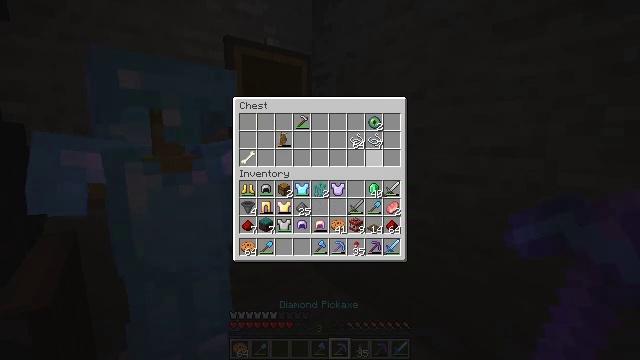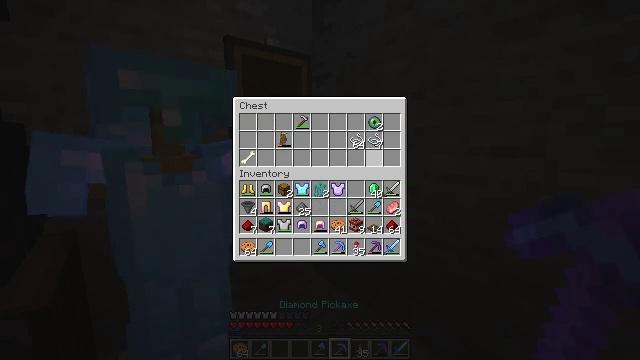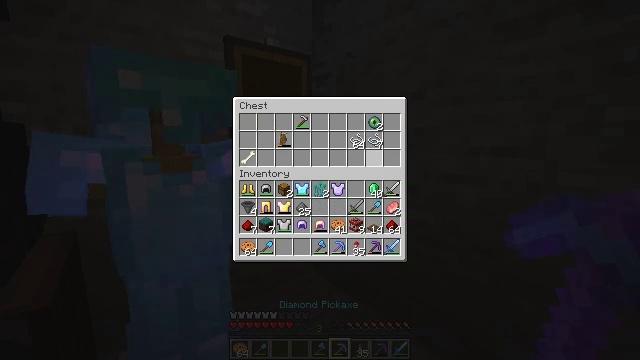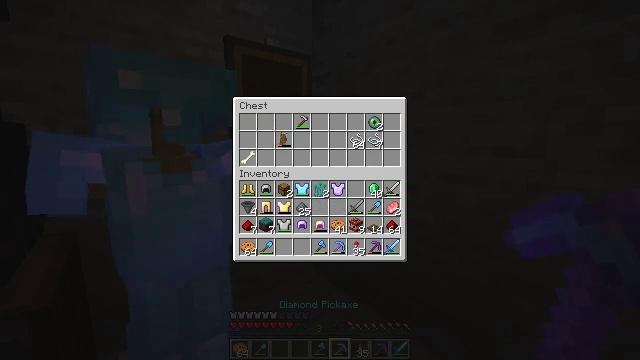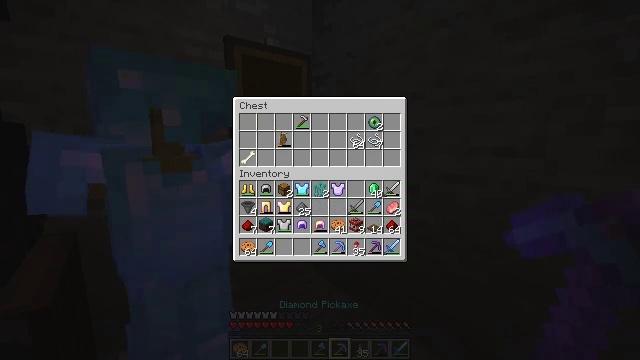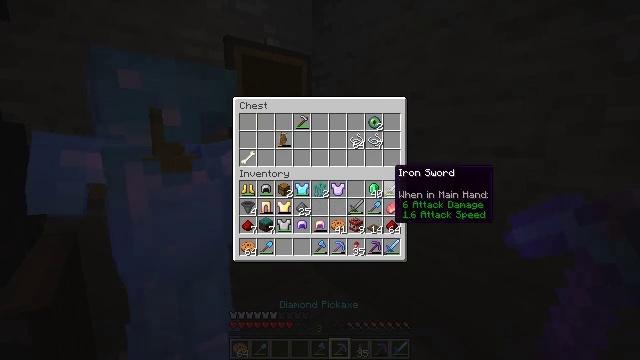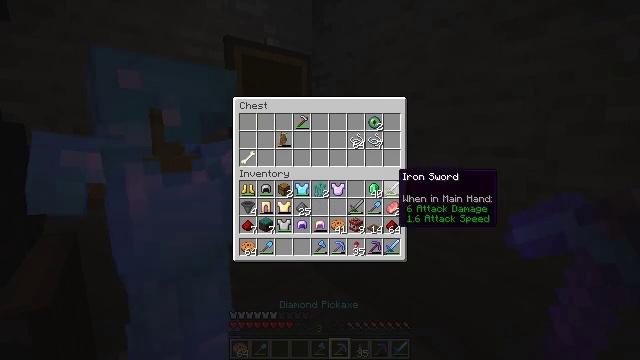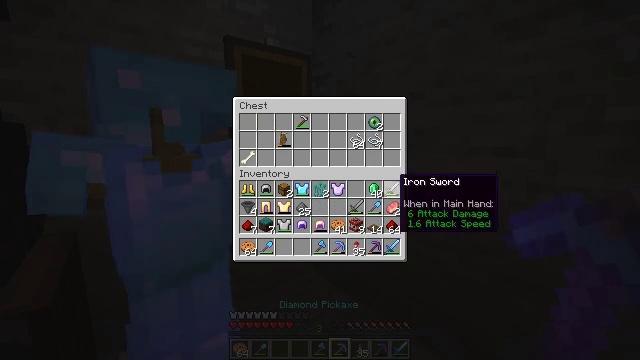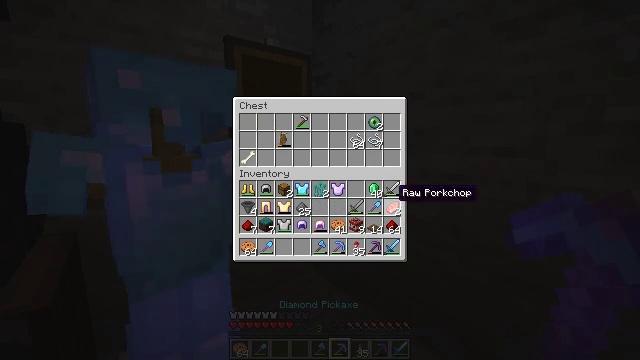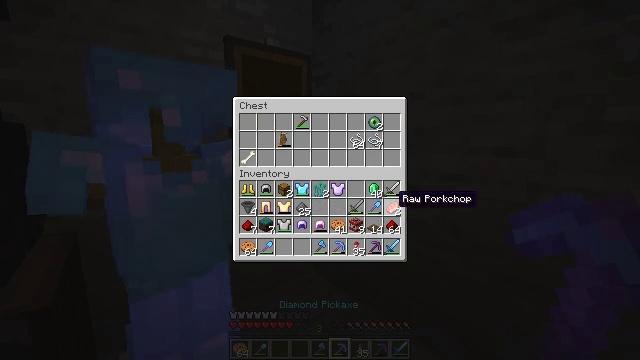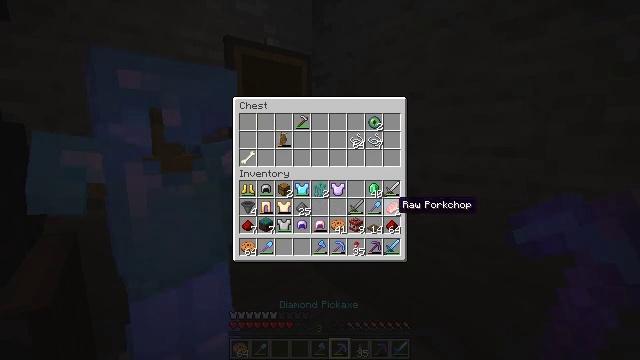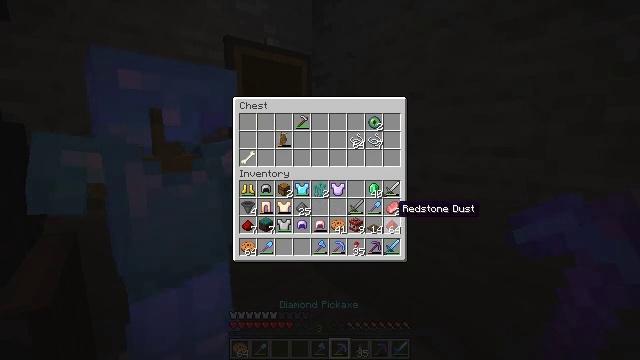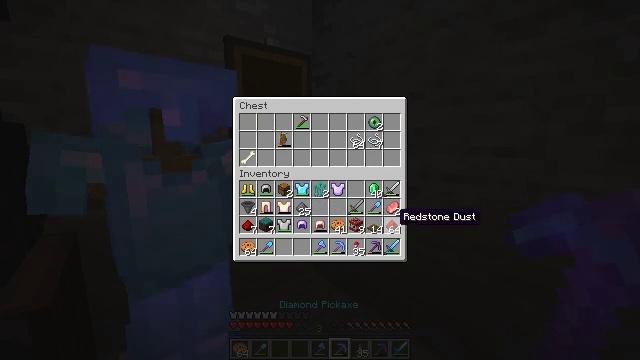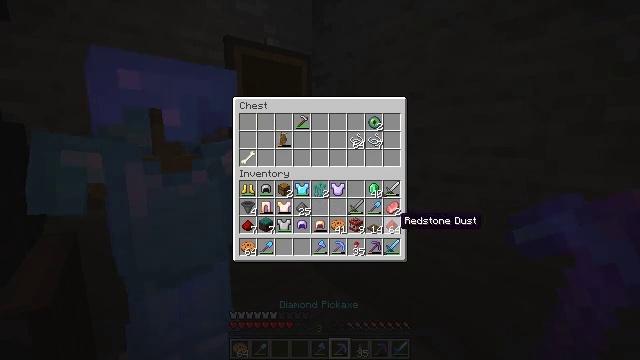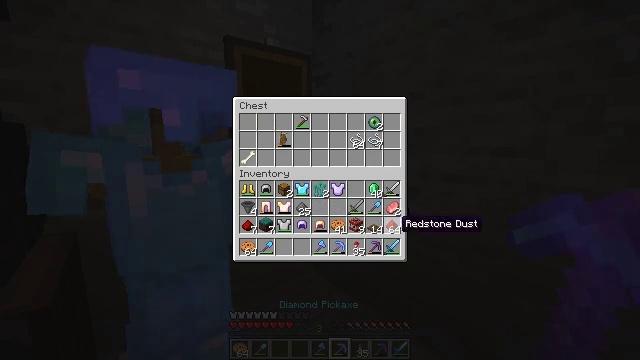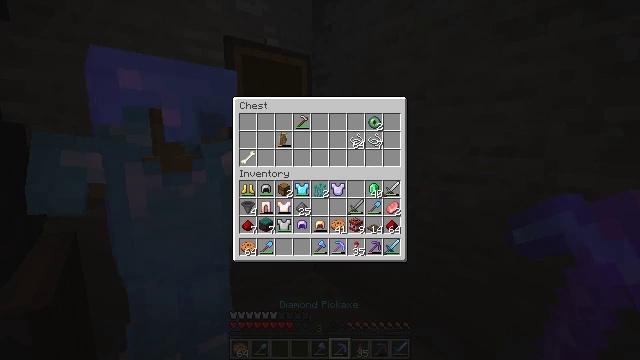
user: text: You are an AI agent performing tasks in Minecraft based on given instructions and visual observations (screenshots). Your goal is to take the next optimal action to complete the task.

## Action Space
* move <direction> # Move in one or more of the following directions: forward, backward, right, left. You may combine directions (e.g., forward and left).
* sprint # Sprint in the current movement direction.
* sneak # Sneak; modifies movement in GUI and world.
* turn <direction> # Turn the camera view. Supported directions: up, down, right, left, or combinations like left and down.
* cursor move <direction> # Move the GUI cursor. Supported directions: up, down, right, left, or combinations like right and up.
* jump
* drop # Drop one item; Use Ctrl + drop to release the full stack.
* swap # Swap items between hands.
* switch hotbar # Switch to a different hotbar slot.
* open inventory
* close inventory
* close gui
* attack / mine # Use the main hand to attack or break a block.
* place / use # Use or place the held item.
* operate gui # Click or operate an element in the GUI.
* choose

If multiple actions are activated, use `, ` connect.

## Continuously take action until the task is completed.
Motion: motion action
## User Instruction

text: Interact with the crafting table to make a golden carrot.
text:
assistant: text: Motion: sneak
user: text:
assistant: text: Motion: sneak
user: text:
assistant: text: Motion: sneak
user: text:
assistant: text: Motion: sneak, turn down
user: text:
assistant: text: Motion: sneak, turn right and down
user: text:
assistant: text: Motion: sneak
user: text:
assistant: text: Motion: sneak
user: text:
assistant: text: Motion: sneak, turn down
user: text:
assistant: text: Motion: sneak
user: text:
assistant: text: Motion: no_op
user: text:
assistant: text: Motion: no_op
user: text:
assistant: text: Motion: turn down
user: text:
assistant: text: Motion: no_op
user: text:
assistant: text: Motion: no_op
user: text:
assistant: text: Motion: no_op
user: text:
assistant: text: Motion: no_op
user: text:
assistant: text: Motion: no_op
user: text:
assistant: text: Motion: no_op
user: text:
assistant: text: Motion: no_op
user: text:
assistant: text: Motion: no_op
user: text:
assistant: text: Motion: no_op
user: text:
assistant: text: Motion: attack / mine
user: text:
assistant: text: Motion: attack / mine
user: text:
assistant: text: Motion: attack / mine
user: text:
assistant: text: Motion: turn left
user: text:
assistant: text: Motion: turn left
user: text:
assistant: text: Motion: turn left
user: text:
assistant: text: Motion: no_op
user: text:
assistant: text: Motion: no_op
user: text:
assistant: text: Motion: no_op